Milling tool wear sample.
Tool blade image: 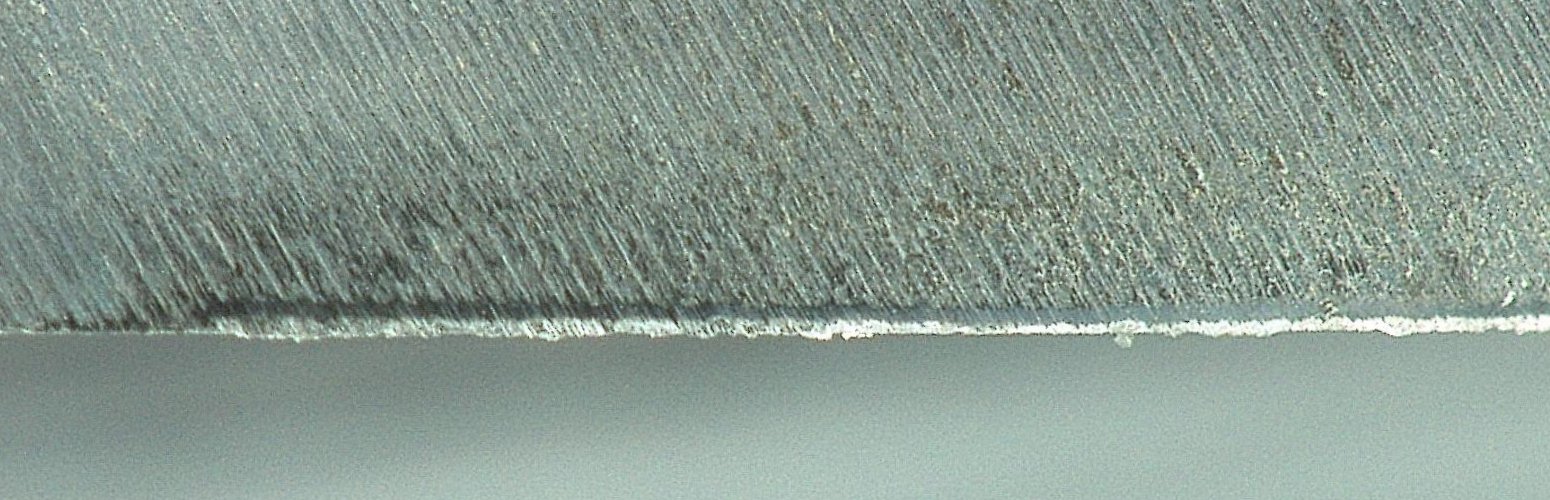
Chip image: 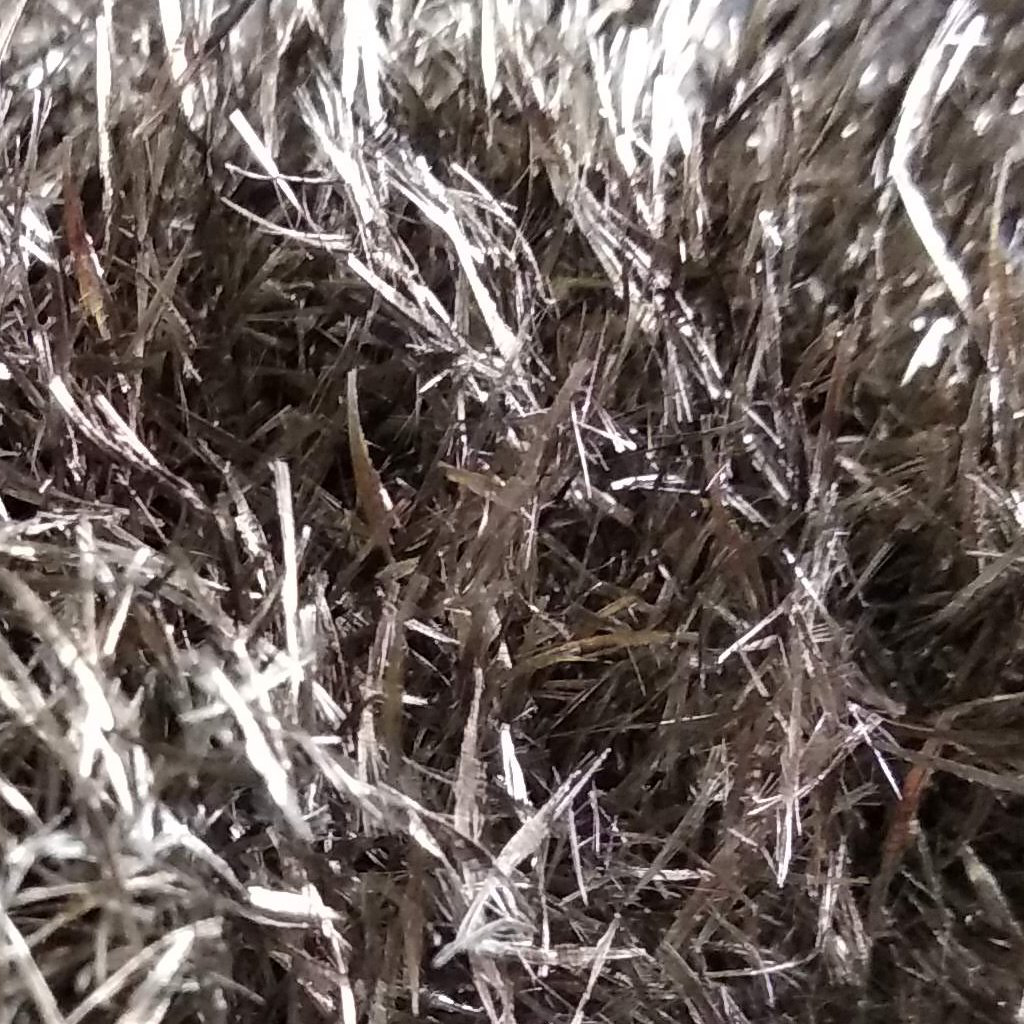
Workpiece image: 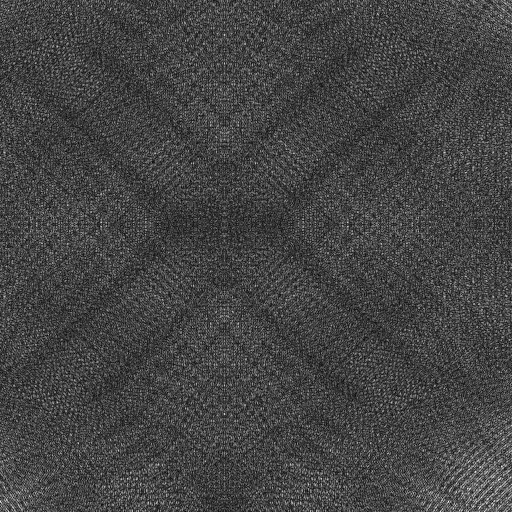
Tool wear state: sharp
Gaps: 4.29
Flank wear: 43.04
Overhang: 23.26
Force-signal Mel-spectrograms (X, Y, Z axes): 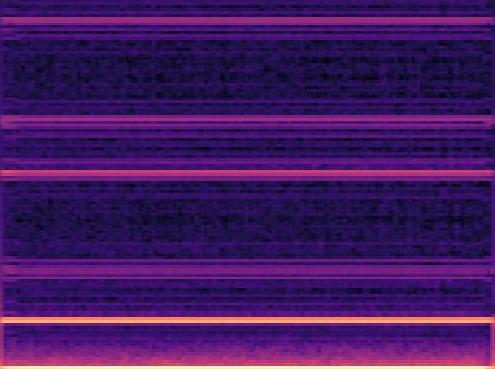 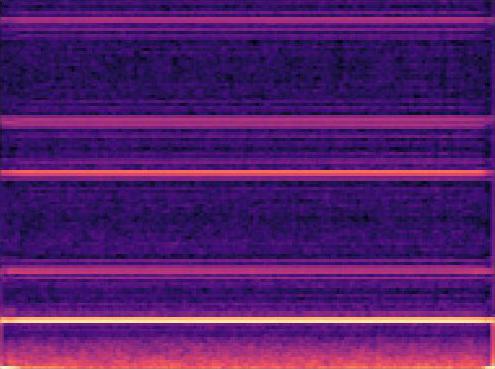 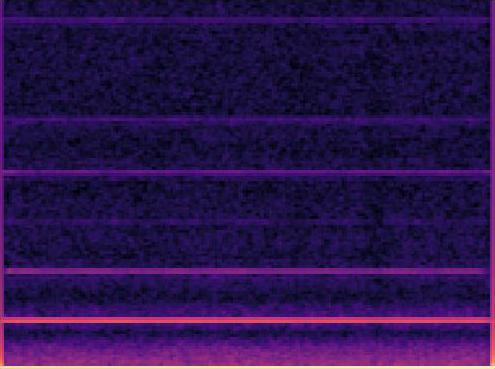
Force-signal scalograms (X, Y, Z axes): 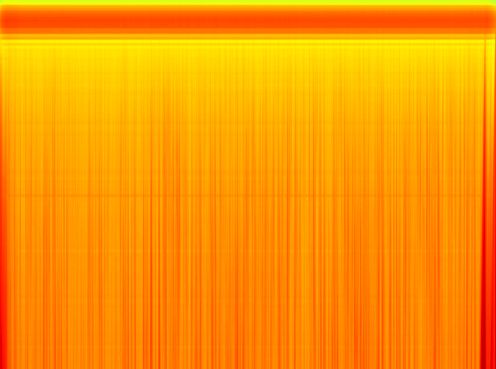 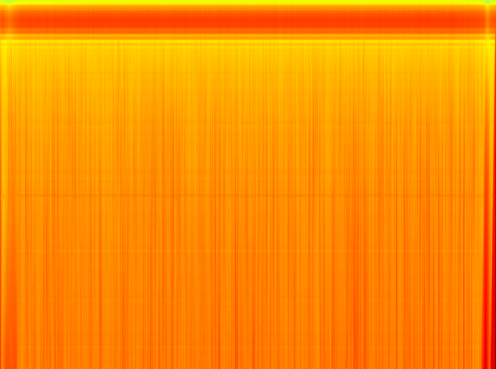 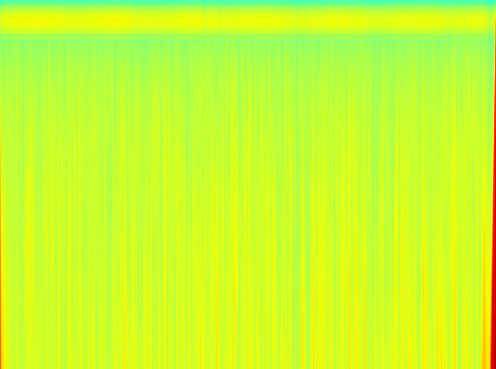
Force phase: initial_break_in_wear